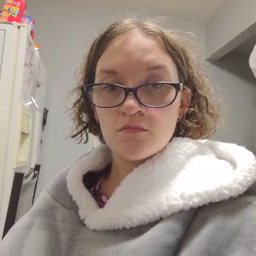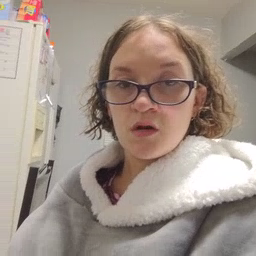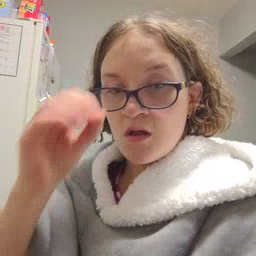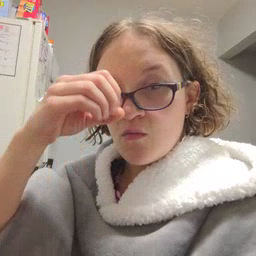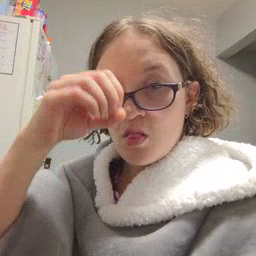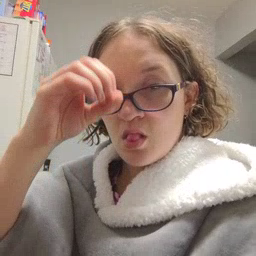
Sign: owl